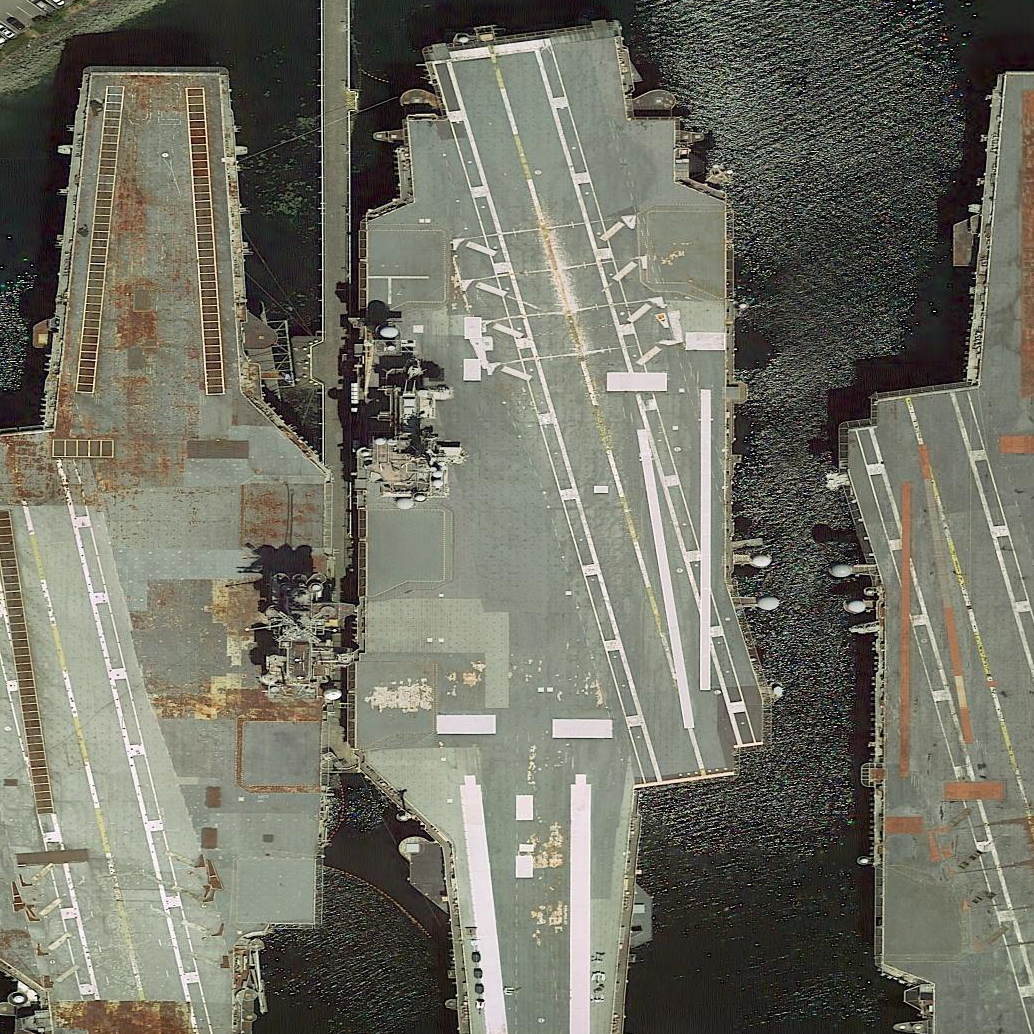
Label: aircraft_carrier